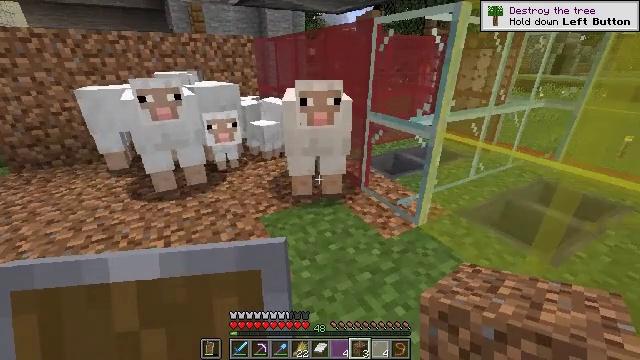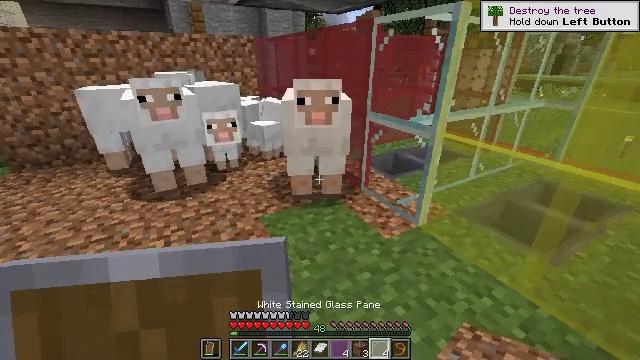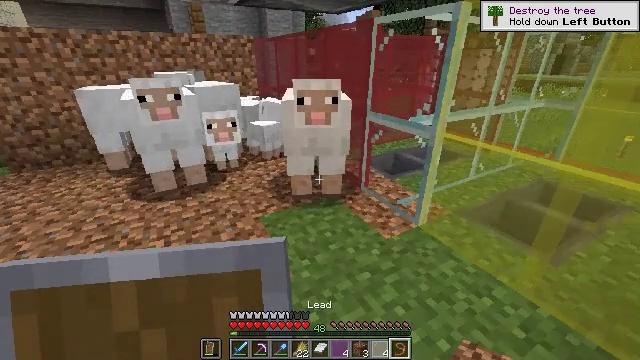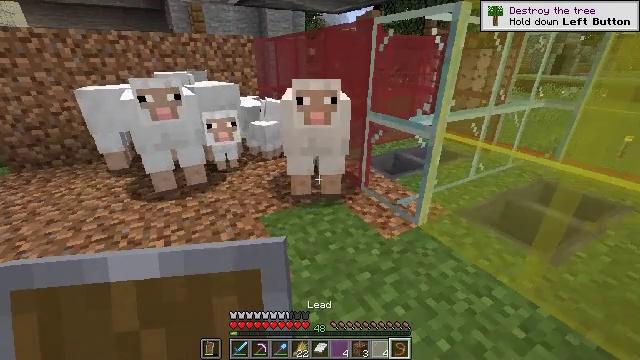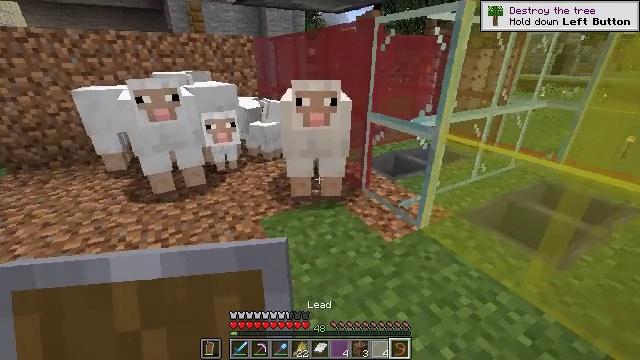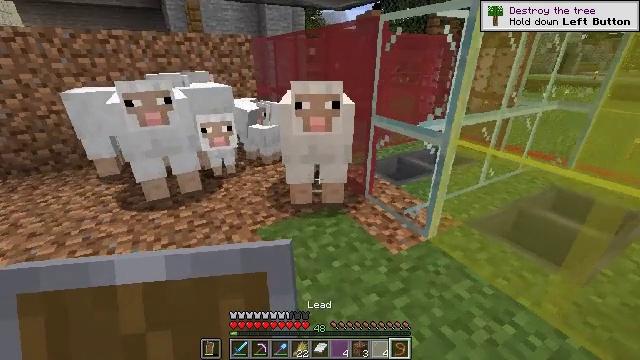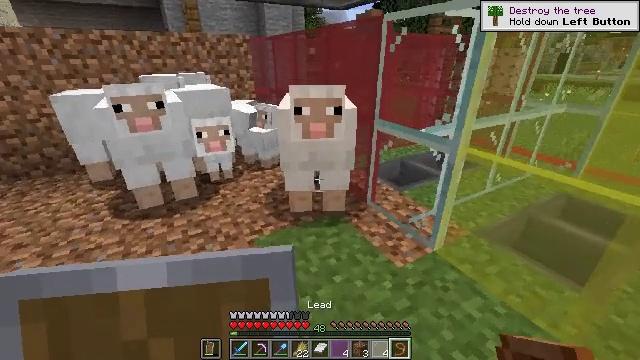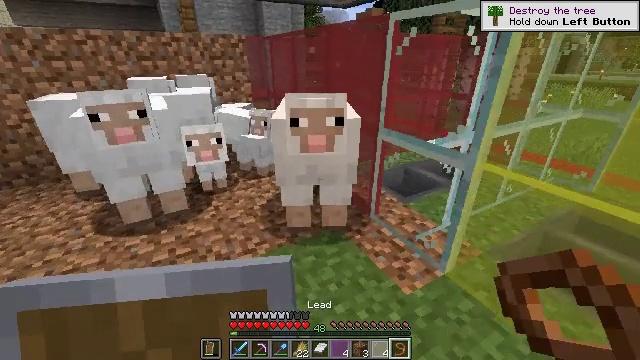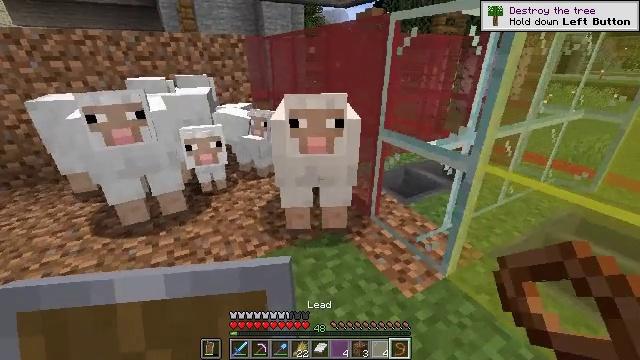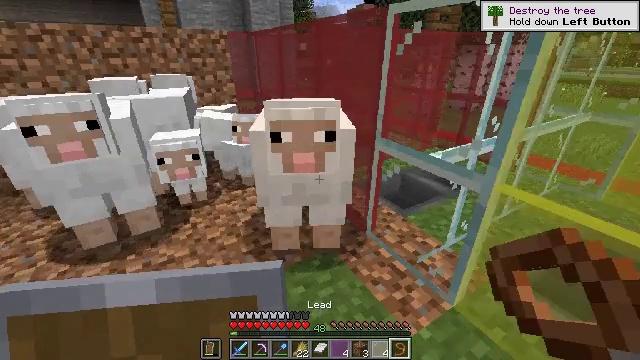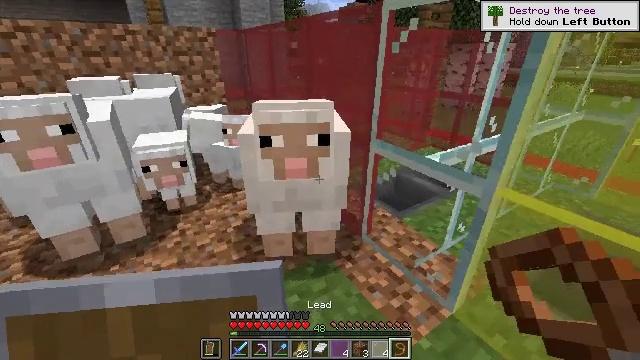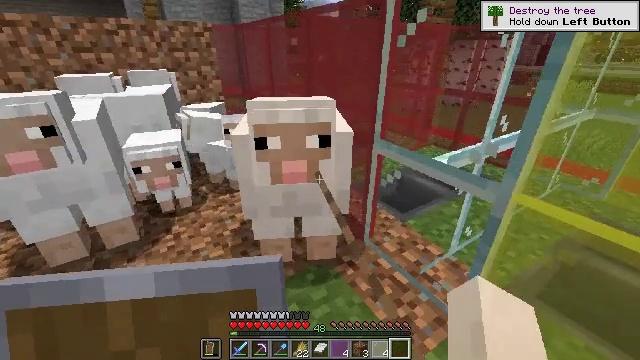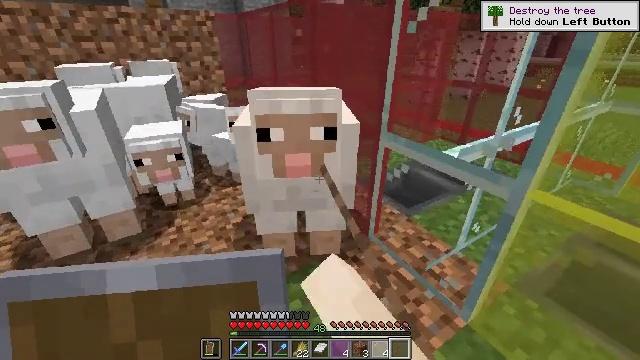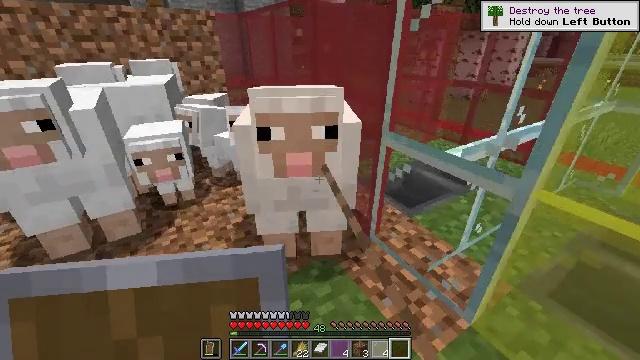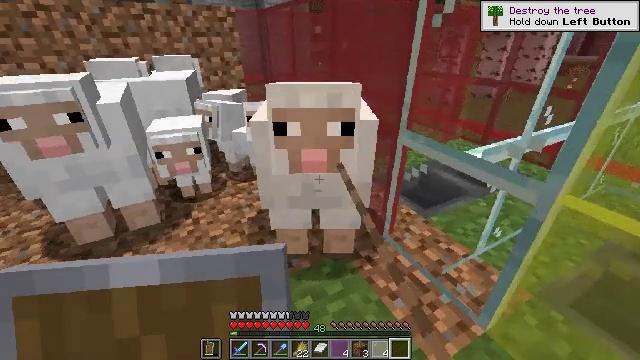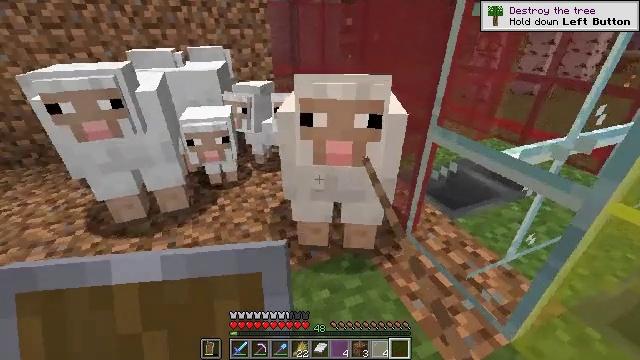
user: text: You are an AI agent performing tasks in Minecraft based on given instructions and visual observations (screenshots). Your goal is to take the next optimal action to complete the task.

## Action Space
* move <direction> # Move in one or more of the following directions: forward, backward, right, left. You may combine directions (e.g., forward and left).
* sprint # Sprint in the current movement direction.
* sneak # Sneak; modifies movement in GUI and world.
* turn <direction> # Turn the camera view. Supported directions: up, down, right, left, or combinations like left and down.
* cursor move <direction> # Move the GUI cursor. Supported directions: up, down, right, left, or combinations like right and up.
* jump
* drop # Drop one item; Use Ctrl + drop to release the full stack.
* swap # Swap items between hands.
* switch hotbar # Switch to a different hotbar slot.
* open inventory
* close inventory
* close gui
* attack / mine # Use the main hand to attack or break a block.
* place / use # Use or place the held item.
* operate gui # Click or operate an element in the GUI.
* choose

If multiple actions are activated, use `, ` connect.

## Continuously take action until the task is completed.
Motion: motion action
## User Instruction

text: Mine the orange stained glass pane from a window.
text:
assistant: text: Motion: no_op
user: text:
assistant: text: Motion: no_op
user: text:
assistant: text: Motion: no_op
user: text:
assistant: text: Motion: move forward
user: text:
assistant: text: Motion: move forward
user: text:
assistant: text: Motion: move forward
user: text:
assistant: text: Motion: move forward
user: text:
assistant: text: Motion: move forward
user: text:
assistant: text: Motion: move forward, turn right
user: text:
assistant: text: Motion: turn right
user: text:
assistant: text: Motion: use / place
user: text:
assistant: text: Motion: turn down, use / place
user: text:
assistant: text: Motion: no_op
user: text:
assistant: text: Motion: turn left
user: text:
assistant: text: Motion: turn left and down
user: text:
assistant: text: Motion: turn left and down
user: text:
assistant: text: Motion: turn left
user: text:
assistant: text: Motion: turn left and up
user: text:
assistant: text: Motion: turn left and up
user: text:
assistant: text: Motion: turn left
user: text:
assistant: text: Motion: no_op
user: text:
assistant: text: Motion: move forward and move left
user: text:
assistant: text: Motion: move forward and move left
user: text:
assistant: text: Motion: move forward and move left, turn right
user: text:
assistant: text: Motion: move forward and move left, turn right and up
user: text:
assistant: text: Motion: move forward and move left, turn right and up
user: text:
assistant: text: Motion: move forward, turn right
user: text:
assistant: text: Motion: move forward, turn right
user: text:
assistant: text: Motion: move forward
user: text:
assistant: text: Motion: move forward